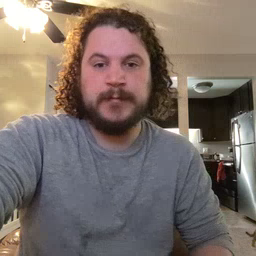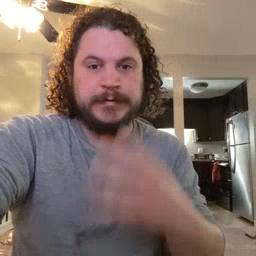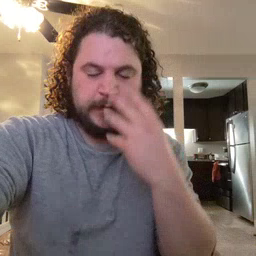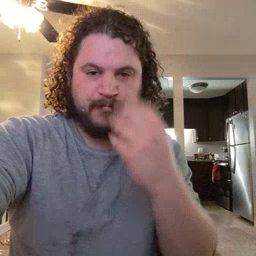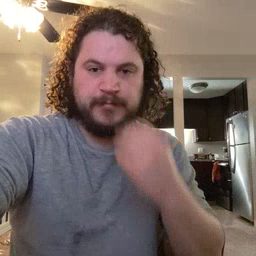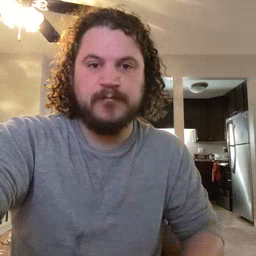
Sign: sleepy